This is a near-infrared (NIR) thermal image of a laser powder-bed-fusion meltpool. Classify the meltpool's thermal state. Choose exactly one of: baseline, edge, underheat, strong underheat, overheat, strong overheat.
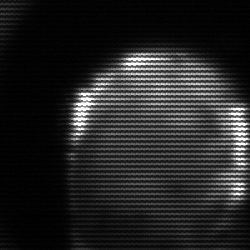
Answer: edge